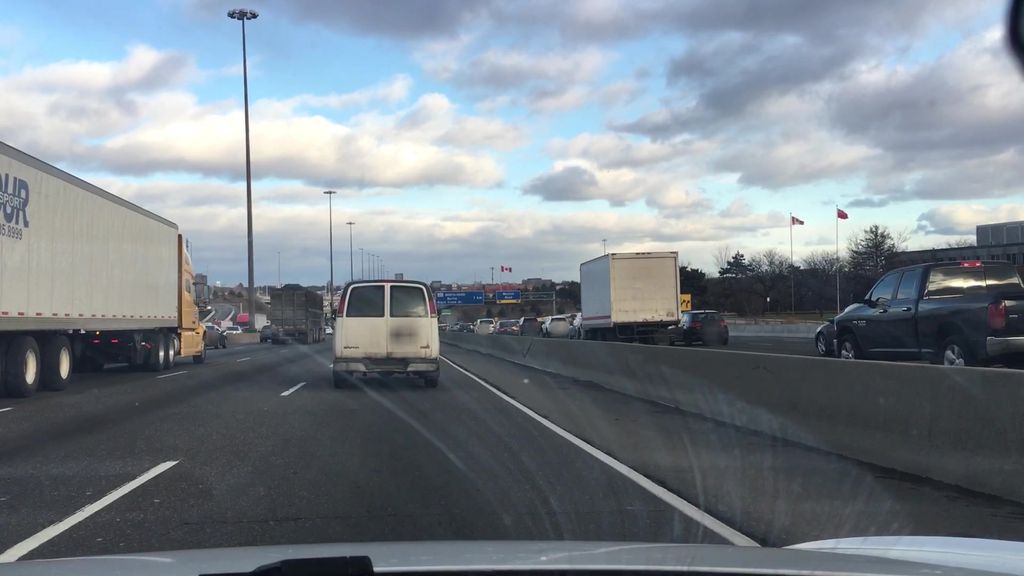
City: toronto